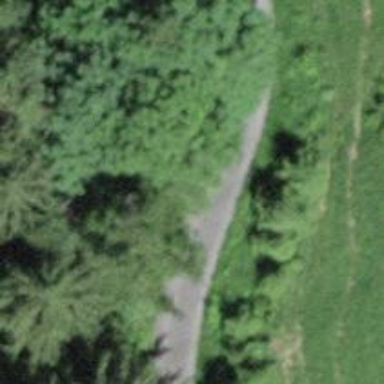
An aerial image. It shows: Track road with grade3 tracktype.